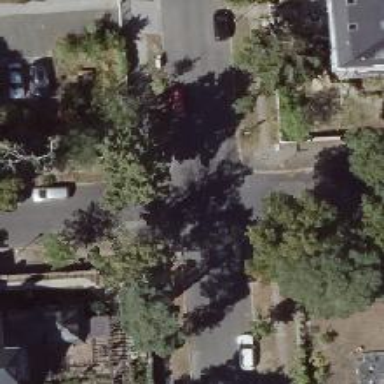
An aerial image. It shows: Residential road with asphalt surface and separate sidewalks on both sides. There are parallel parking lanes on both sides of the road.